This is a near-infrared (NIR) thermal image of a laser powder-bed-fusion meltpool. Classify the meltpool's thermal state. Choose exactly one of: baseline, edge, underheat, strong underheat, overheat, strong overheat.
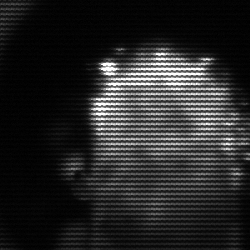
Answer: baseline